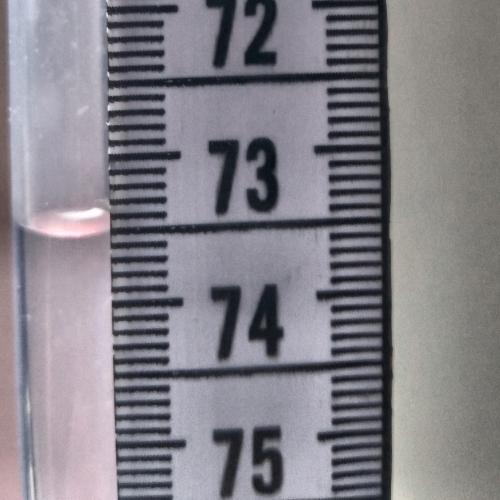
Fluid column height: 73.5 cm